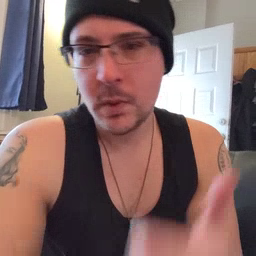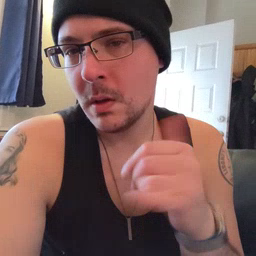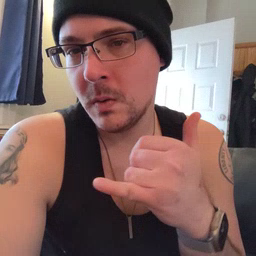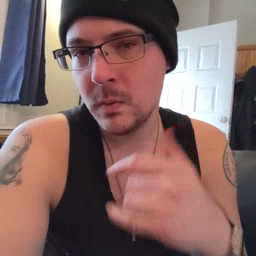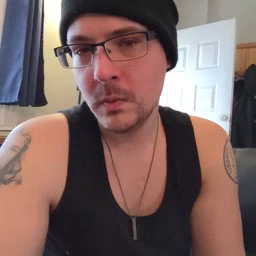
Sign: yellow